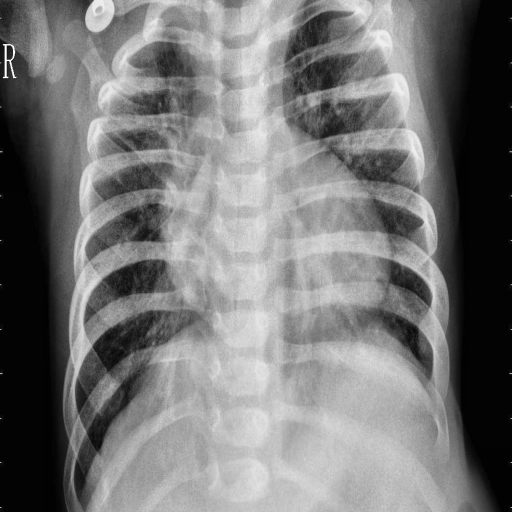
Finding: PNEUMONIA